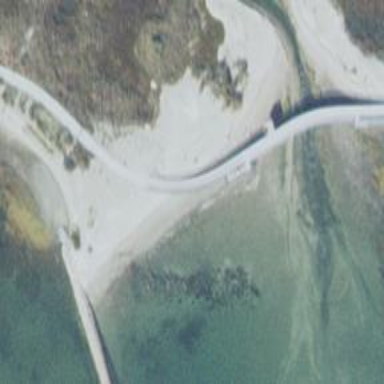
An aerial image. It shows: Footway on bridge.